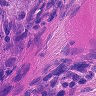
Metastatic tissue present: yes